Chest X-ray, PA view. Patient: 44 years old, sex F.
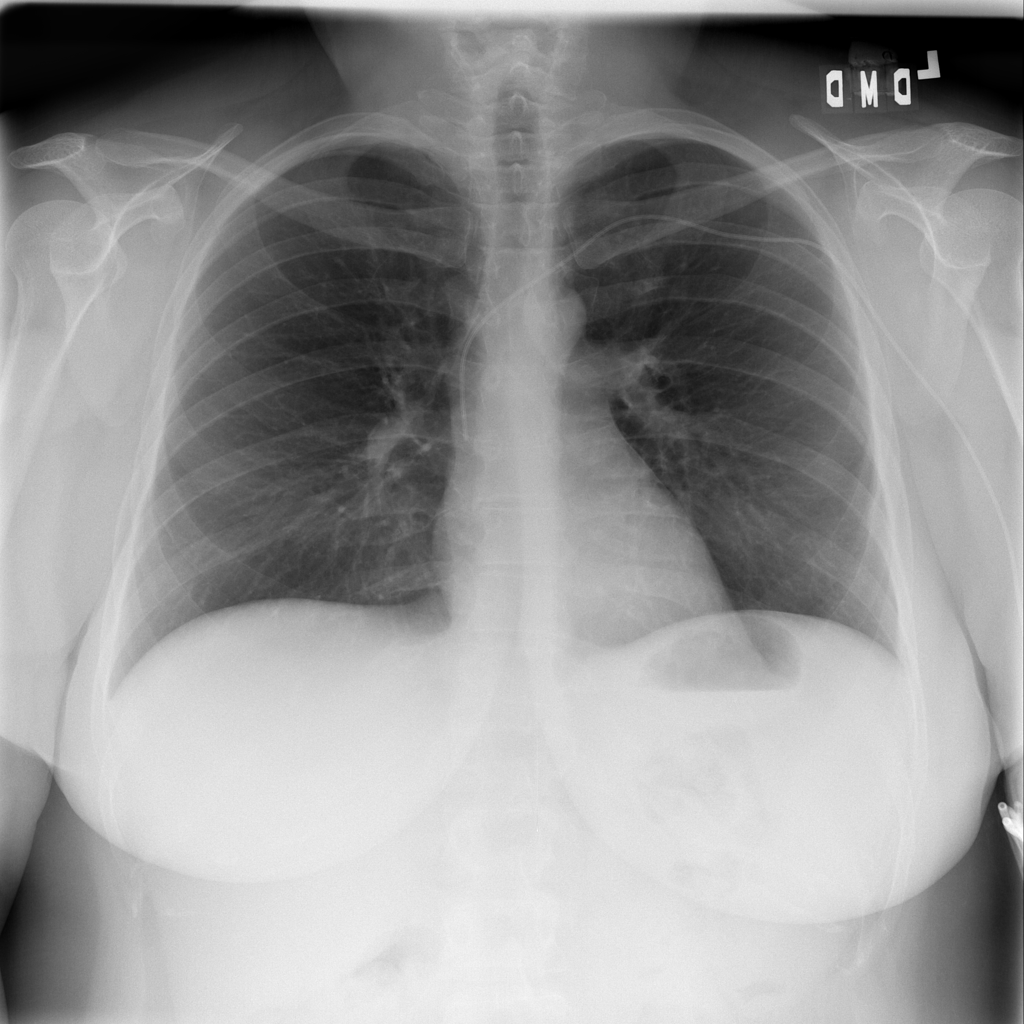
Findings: No Finding